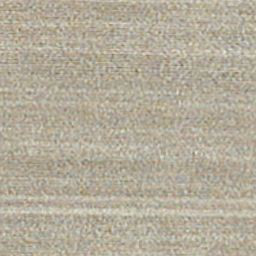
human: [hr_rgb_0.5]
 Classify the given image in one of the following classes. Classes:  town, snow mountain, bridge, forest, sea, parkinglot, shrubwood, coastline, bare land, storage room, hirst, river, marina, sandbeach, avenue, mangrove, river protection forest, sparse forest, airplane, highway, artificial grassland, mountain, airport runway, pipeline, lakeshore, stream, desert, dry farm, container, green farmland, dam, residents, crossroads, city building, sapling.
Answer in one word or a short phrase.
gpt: dry farm